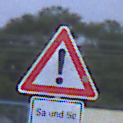
Verkehrszeichen: Gefahrenstelle
Zusatzzeichen unten: ZeitangabenMitBeschraenkungAufWochentage8
Umgebung: Outdoor, Suburban
Tageszeit: SunriseSunset
Wetter: PartlyCloudy
Licht: Natural
Jahreszeit: NotSpecified
Kontrast: LowContrast